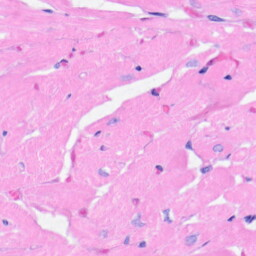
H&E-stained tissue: Heart